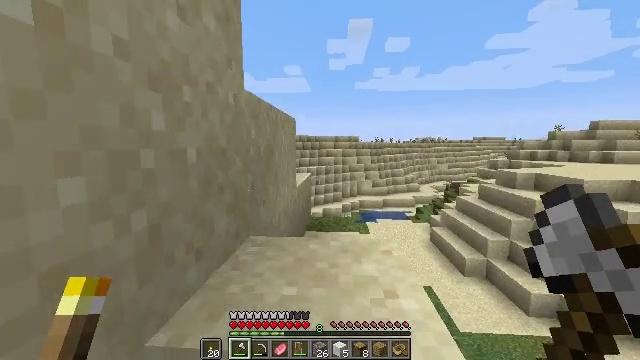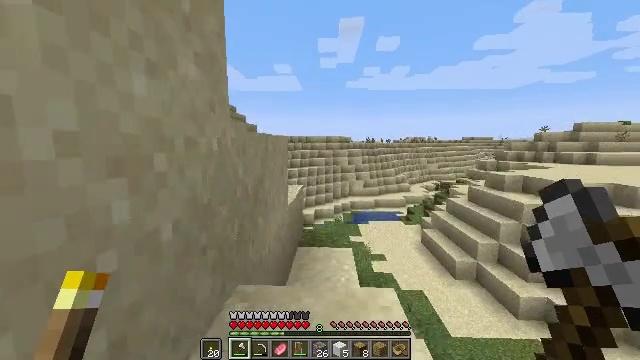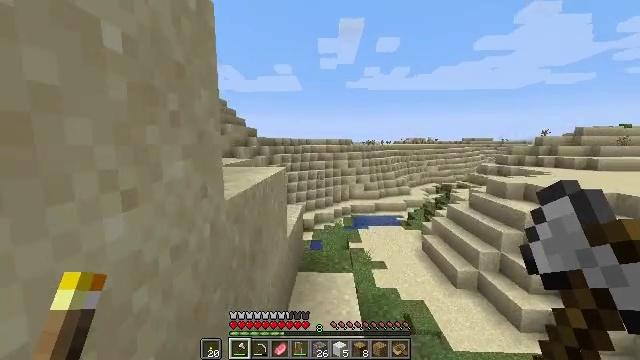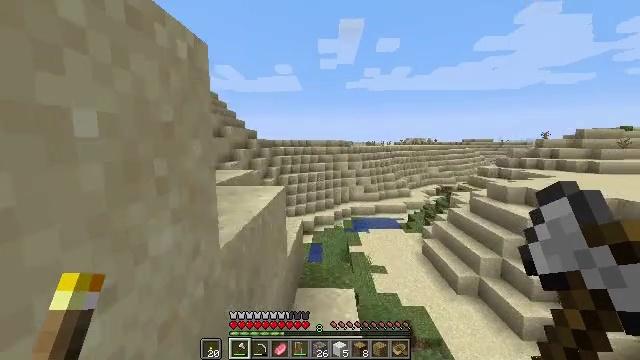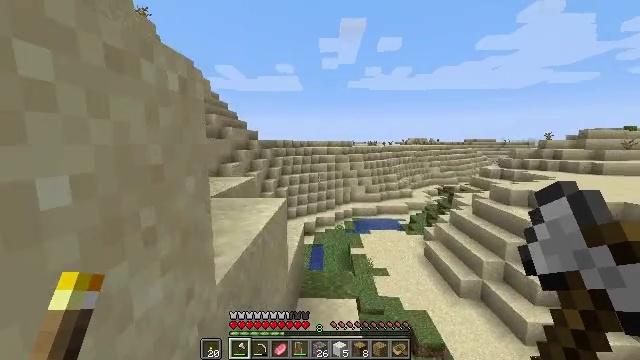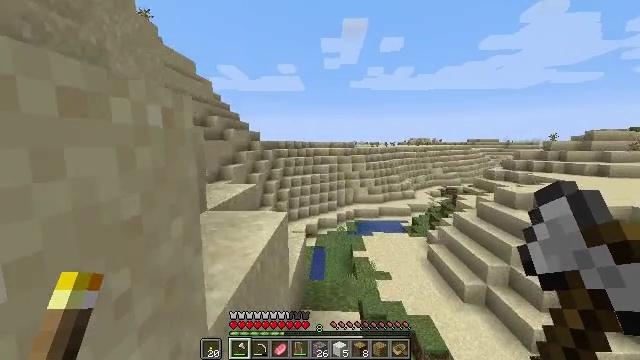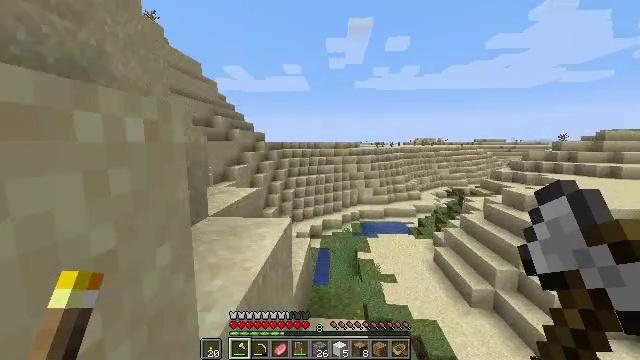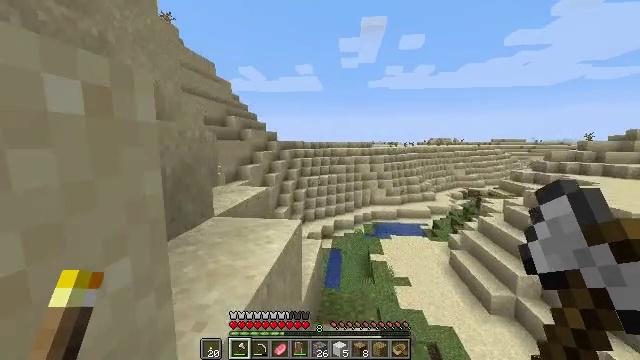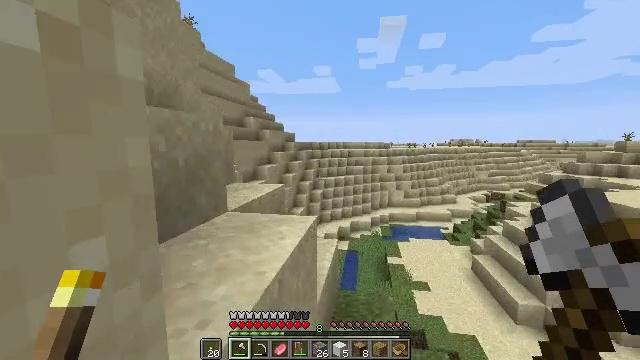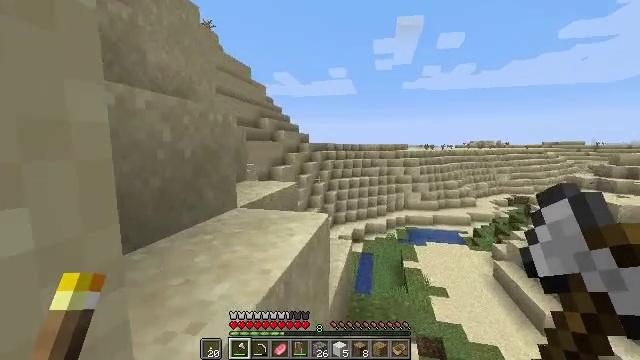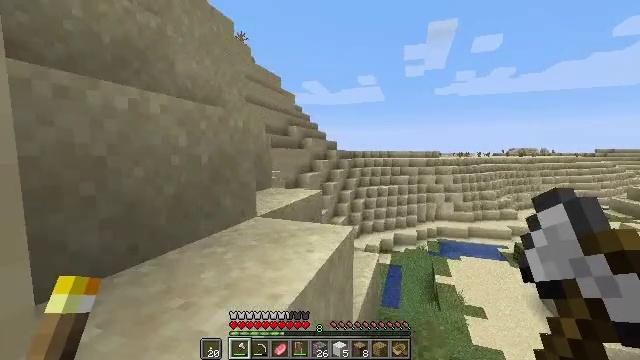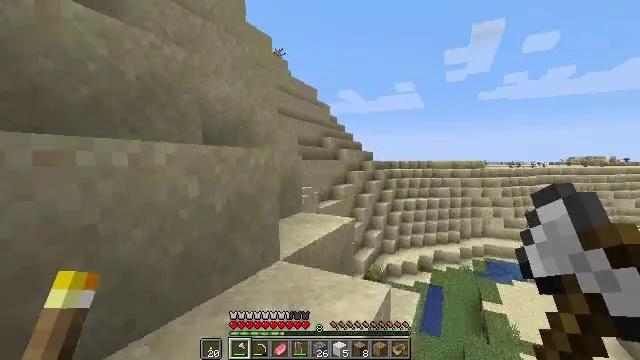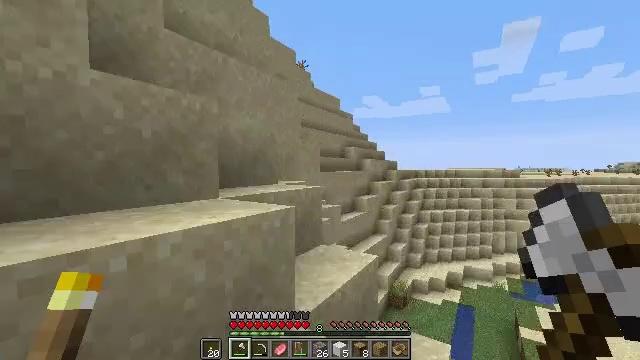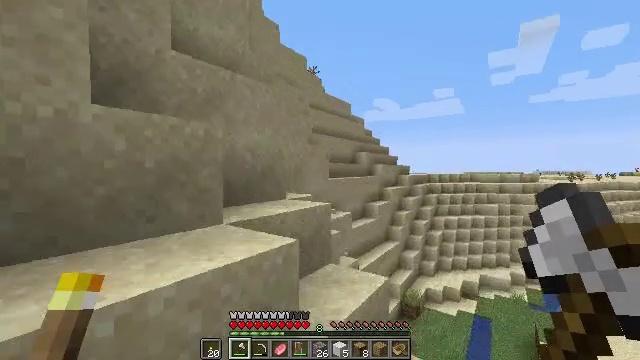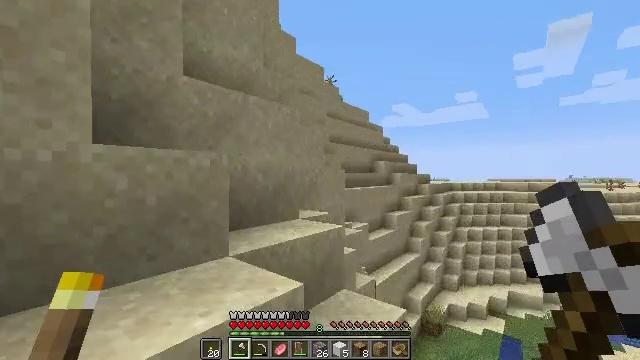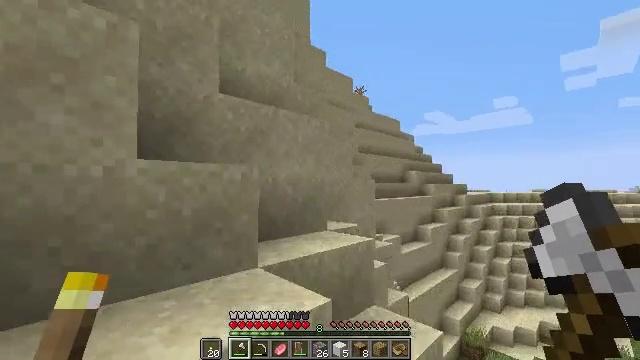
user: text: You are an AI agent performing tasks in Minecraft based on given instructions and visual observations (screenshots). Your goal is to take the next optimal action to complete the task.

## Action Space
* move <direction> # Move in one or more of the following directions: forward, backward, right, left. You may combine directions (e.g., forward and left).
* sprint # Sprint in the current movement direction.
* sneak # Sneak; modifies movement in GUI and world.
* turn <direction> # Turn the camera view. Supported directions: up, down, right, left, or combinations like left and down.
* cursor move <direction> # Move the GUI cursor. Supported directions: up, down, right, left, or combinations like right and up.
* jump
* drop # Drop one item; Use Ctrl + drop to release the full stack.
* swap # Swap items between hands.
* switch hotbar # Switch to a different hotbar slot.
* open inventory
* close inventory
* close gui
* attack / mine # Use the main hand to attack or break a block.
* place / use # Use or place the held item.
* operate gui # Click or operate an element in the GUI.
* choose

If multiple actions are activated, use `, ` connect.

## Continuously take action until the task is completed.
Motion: motion action
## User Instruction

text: Collect the dead bush from dry areas.
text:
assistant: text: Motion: move forward, turn right, jump
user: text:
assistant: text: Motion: move forward, jump
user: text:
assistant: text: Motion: move forward, jump
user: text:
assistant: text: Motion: move forward, jump
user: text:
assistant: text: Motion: move forward, jump
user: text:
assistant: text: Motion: move forward, turn left, jump
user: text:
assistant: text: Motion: move forward, turn left, jump
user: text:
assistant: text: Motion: move forward, turn left, jump
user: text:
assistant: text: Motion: move forward, turn left, jump
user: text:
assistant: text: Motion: move forward, turn left and up, jump
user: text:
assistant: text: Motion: move forward, turn left and up, jump
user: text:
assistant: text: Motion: move forward, turn left and up, jump
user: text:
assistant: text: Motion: move forward, turn left, jump
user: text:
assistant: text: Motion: move forward, turn left and up, jump
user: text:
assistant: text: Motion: move forward, turn left and up, jump
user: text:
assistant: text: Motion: move forward, turn left, jump
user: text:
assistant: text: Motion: move forward, jump
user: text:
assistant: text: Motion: move forward, jump
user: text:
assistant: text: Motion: move forward, turn left, jump
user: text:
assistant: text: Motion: move forward, turn left, jump
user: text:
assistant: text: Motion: move forward, turn left, jump
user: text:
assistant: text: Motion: move forward, turn left, jump
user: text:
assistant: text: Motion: move forward, jump
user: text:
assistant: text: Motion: move forward, turn left, jump
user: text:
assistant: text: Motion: move forward, turn left, jump
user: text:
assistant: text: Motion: move forward, turn left, jump
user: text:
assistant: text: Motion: move forward, jump
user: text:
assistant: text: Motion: move forward, jump
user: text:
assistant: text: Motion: move forward, jump
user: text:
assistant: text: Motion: move forward, turn right and down, jump